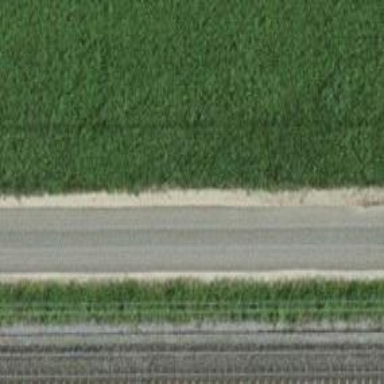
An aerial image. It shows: Unclassified road with asphalt surface.